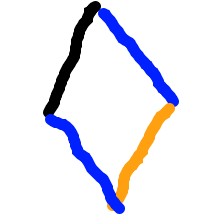
Shape: rhombus